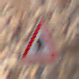
Verkehrszeichen: Vorfahrt
Umgebung: Outdoor, Urban
Tageszeit: Midday
Wetter: PartlyCloudy
Licht: Natural
Jahreszeit: NotSpecified
Kontrast: MediumContrast